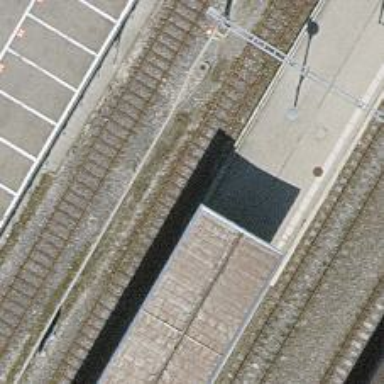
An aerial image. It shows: Rail yard with electrified contact lines for the railway.